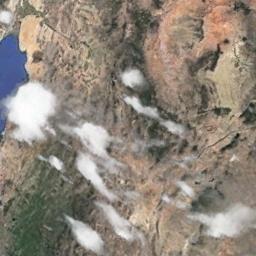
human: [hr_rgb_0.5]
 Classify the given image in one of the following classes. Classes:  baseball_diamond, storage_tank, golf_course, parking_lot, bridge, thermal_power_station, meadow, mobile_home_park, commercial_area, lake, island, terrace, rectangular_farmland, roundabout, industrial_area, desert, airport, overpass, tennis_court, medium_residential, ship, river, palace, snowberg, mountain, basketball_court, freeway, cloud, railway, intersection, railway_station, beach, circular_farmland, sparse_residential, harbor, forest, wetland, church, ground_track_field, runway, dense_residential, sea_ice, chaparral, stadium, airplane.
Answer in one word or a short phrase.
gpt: cloud